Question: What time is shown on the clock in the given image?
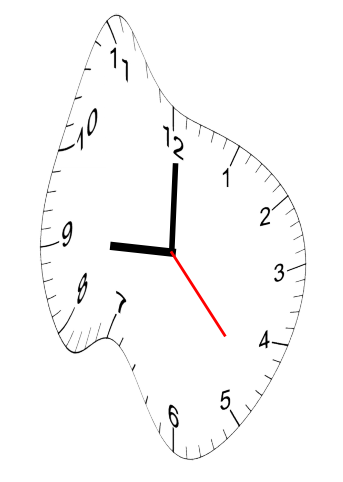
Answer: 09:00:23